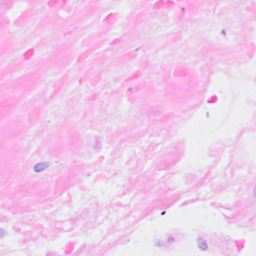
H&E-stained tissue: Breast